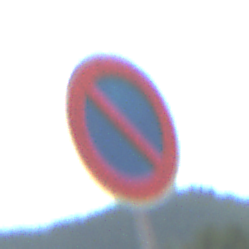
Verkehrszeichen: EingeschraenktesHalteverbot
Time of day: Midday
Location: Outdoor (RoadRail)
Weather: PartlyCloudy
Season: NotSpecified
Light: Natural